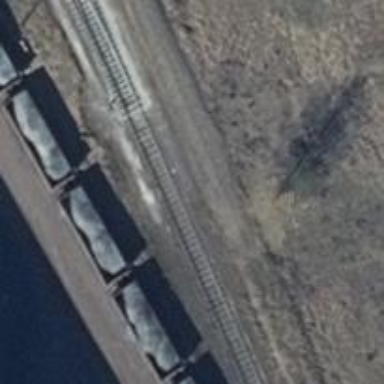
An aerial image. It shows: Railway switch.